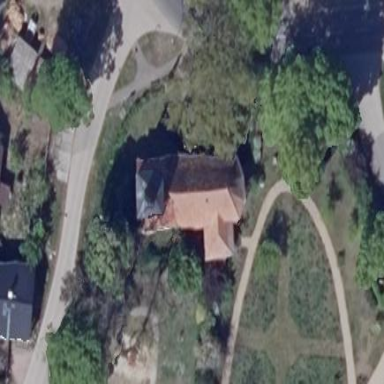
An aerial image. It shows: Historic red church with gabled roof made of roof tiles. It is place of worship.